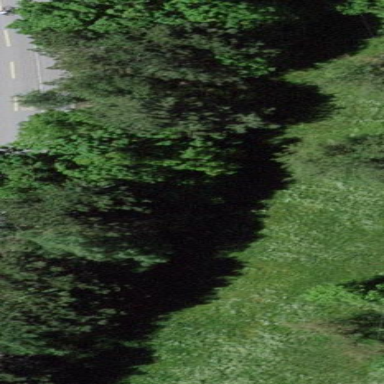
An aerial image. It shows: Mixed woodland area with various types of leaves.